Question: In my project I have to create some sort of a specific animation. The idea is that I have to move two UILabels, both of them should go down, but initially one is above another. Initially i also have a rectangular area in which the bottom UILabel is situated, and when the animation starts, it should look like both of the UILabels are on some sort of a rotating wheel and when it goes down, the bottom one disappears (because it can't be seen through that rectangular window anymore) and the top one takes its place.
I've tried to reach that effect by timing fade-in and fade-out of the UILabels, but that seems to look really poor. I guess the only way to solve it is to animate the area around the rectangle, but only show animation in that one area. Can you give me some advice on how to do it?
Here is a pic:

Here is some code, that I've tried to do to make this happen:
'''
[UIView animateWithDuration:0.3 animations:^{
encouragementLabel.alpha = 1.0;
encouragementLabel.center = CGPointMake(encouragementLabel.center.x,encouragementLabel.center.y+40);}];
[UIView animateWithDuration:0.3 animations:^{
answer.alpha = 0;
answer.center = CGPointMake(answer.center.x, answer.center.y+40);}];
'''
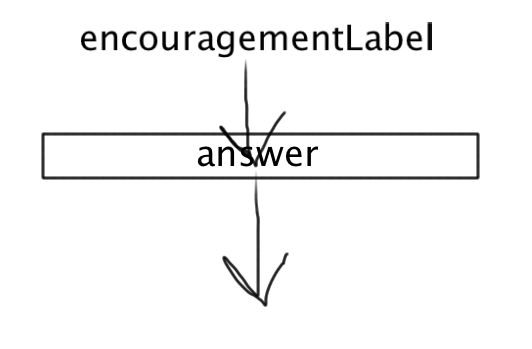
Answer: Try adding the labels as subviews of the rectangle view. Make sure that the rectangle view's 'clipsToBounds' property or the 'layer.masksToBounds' is set to YES, this will hide any subviews outside of the rectangle's bounds. Now, when you animate the labels, they will automatically hide once they leave the rectangle, and appear as they move into it.